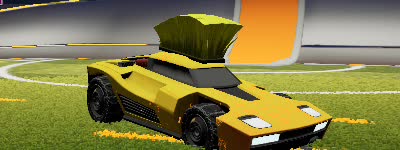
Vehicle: breakout